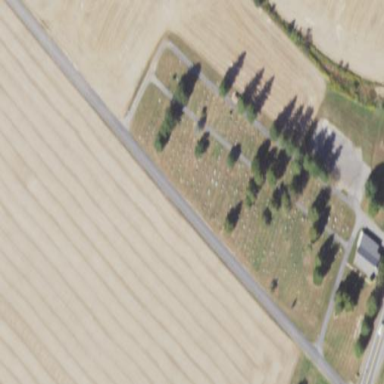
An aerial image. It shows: Cemetery with place of worship.